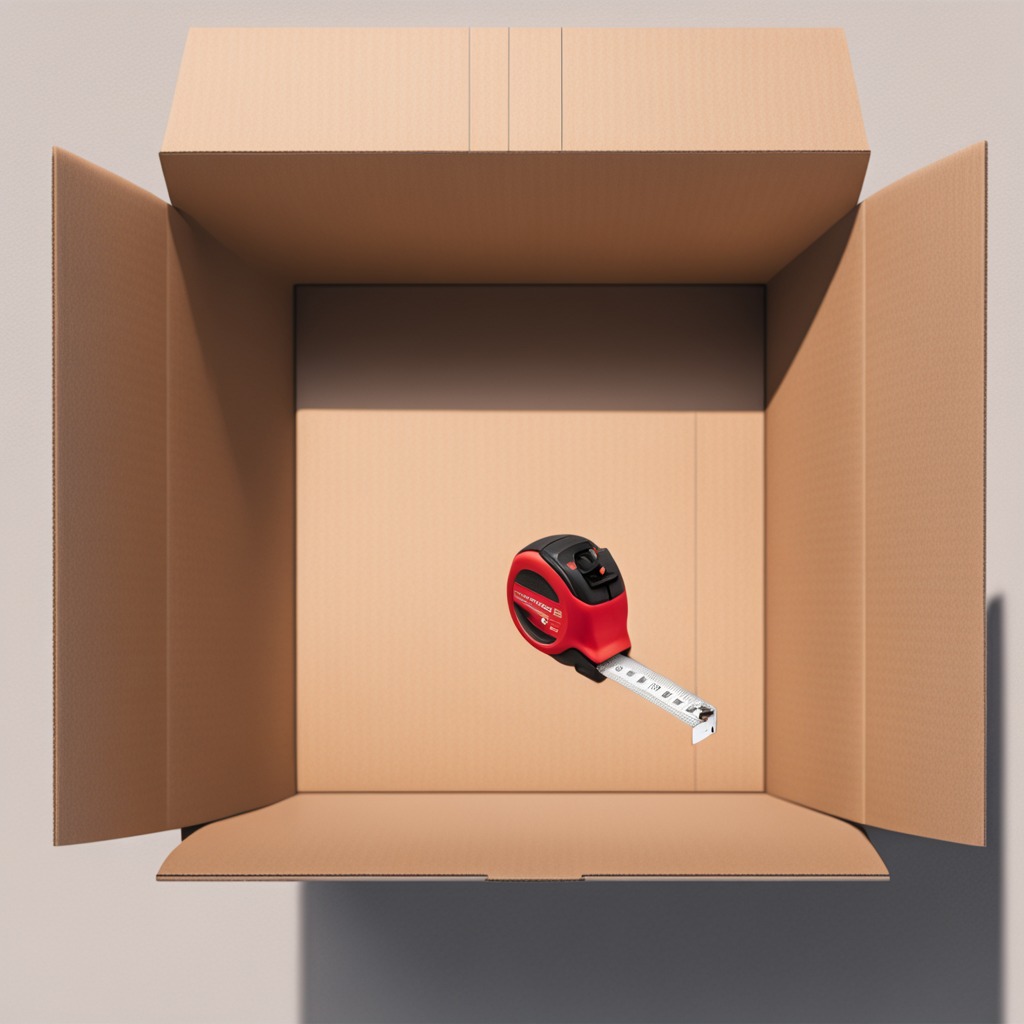
A measuring tape is lying on the cardboard box surface.